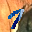
Label: 7